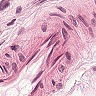
Metastatic tissue present: no